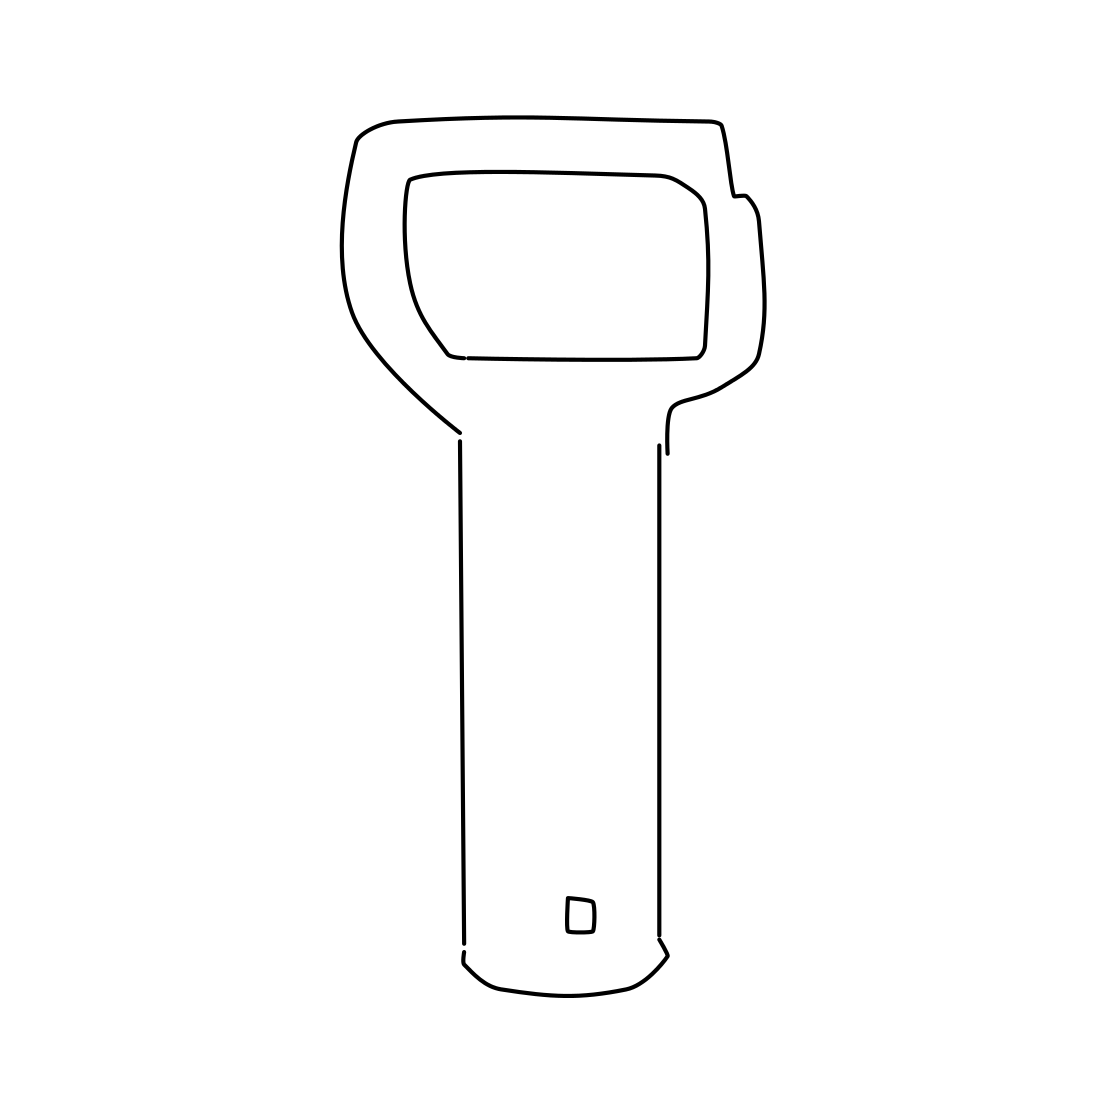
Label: bottle opener